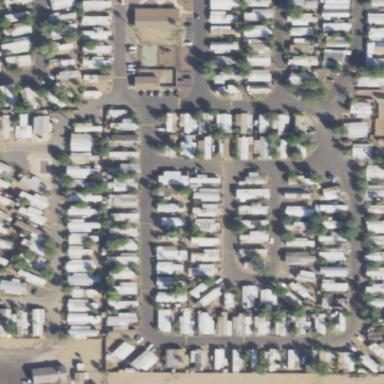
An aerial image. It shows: Residential area designated as trailer park.